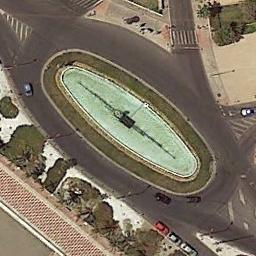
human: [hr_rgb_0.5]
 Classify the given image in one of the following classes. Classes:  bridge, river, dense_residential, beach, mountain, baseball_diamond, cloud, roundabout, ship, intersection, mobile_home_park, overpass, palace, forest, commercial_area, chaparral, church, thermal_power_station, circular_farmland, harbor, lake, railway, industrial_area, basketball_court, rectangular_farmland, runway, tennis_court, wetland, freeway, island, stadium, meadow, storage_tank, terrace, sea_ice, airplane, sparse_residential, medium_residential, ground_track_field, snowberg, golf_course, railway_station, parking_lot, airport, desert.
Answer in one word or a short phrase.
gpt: roundabout